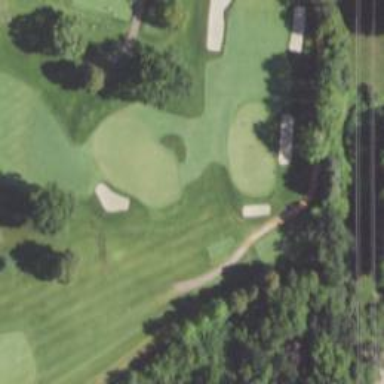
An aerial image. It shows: View of golf hole.